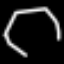
Label: octagon